Question: I am a newbie and have been developing iOS apps for a about a year now. Last week my yearly certificate expired so I deleted all the provision profiles out of my Xcode and certificates and keys from my keychain on my macbook. I recreated everything again from scratch as outlined in these two posts. (including downloading new certificates and provisioning profiles from apples website)
<URL>
<URL>
So far so good. Ok, now for my iphone distribution Madness question. I have two approved apps in app store called "Alarm Touch" and "ABC lite". I opened up a Xcode project for my app "Alarm Touch" and when I looked under Code signing it had iphone distribution (no profiles currently match). So this is what I did.
- <URL>- - - - -

- - - -
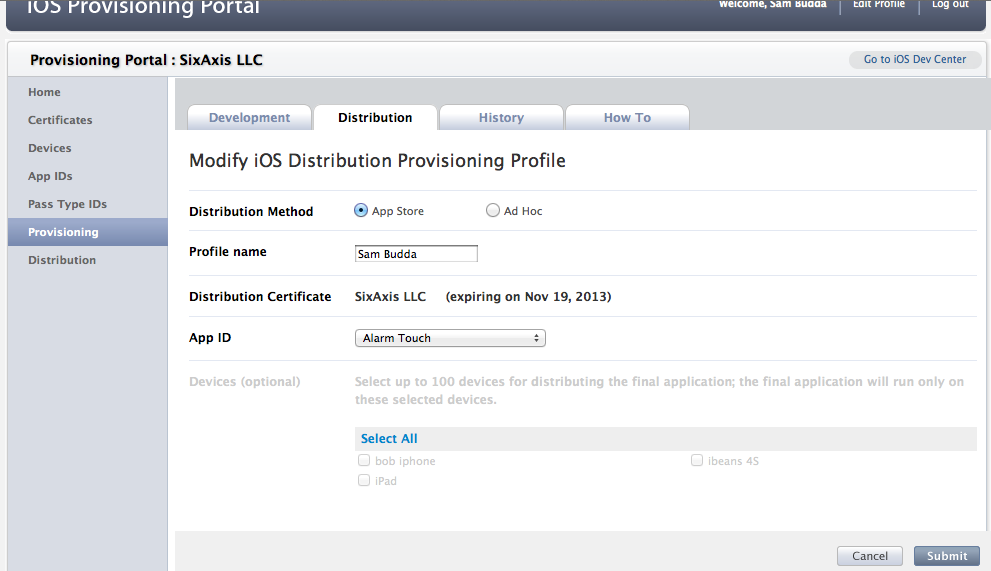
Answer: Ok this is really hocus pocus. I have no idea what I am doing yet it works.
- - - -
All working again. I wish apple will make this process somewhat easy ... Just a wish.
I hope this answer helps anyone in future.